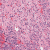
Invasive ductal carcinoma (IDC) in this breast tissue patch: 1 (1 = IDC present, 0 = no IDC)